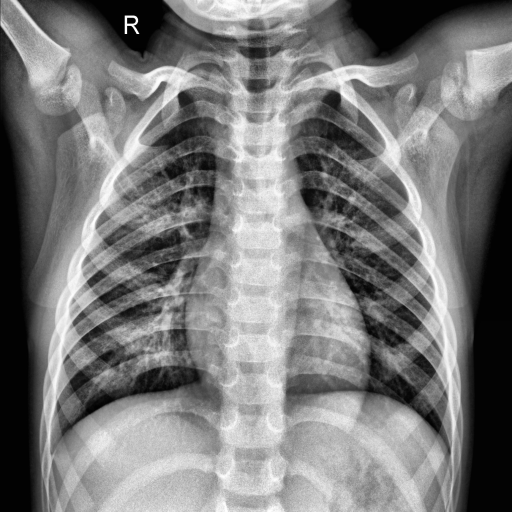
Finding: NORMAL